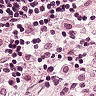
Metastatic tissue present: no